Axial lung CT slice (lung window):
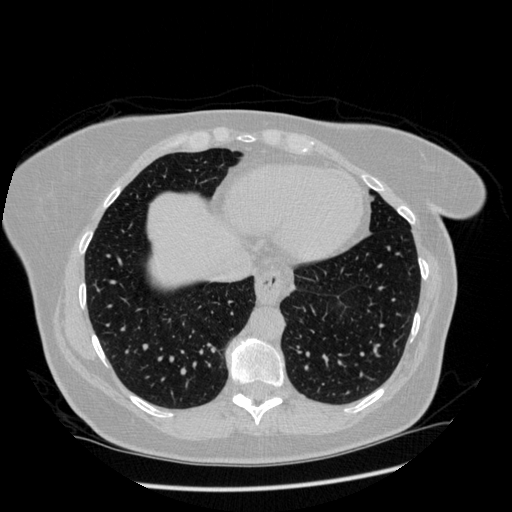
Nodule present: no